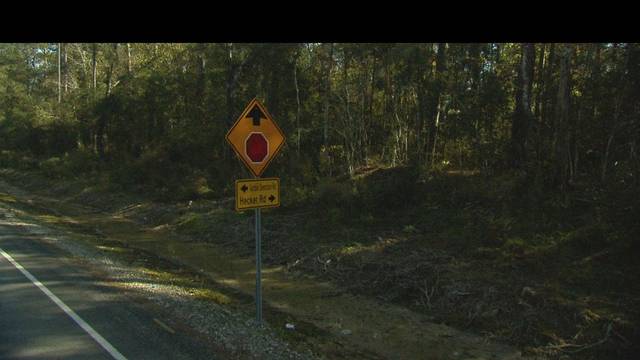
Region: United States
Coordinates: 30.332, -93.067